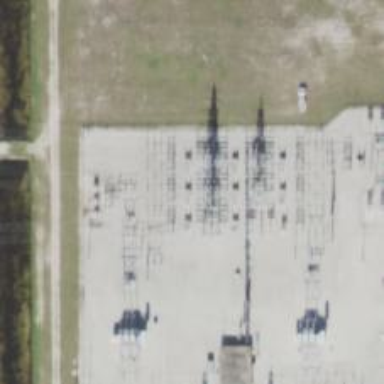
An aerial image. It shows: Switch for power supply.